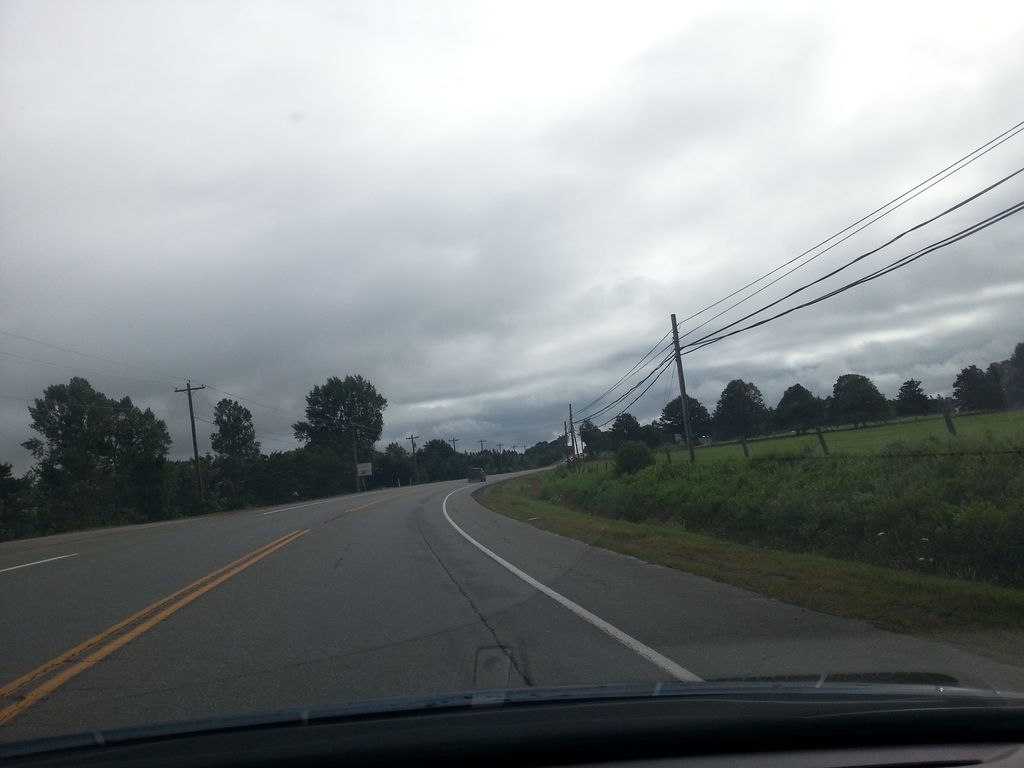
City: charlottetown